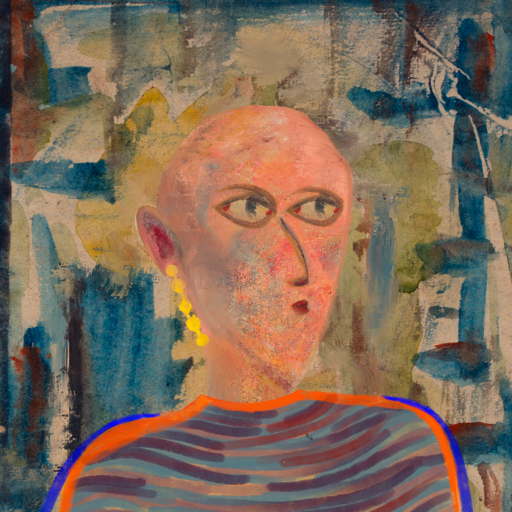
Background: Orphan, Head And Neck Side: Irani, Face Side: GypsyMother, Bust: Experience, Hair Side: Blank, Head Accessory: Blank, Second Necklace: Blank, Necklace: Blank, Baby: Blank